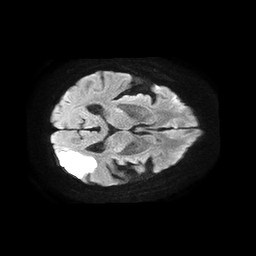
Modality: TRACE
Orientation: axial
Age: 81
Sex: female
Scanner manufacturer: philips
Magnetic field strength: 1.5 T
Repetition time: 4.6 s
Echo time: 0.08941 s